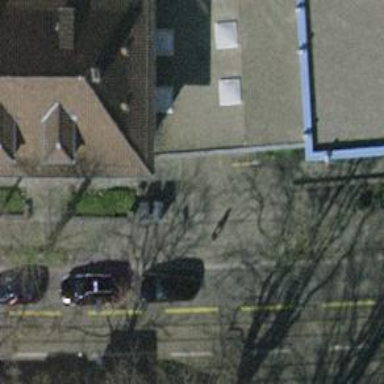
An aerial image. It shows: Unmarked crossing with traffic calming table.